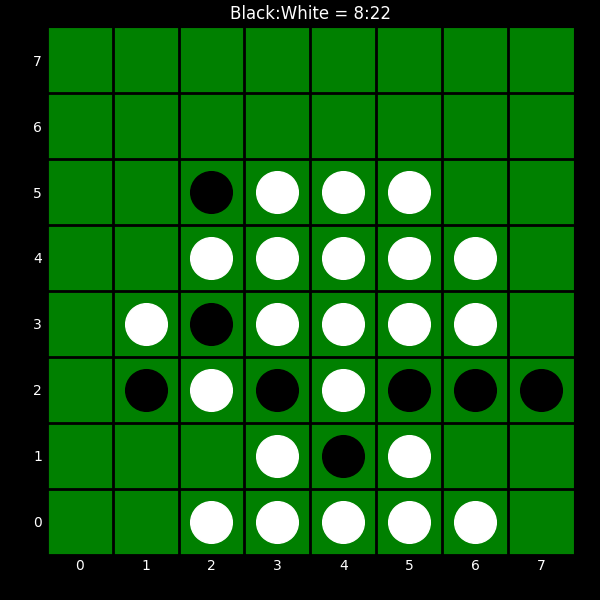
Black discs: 8
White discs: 22